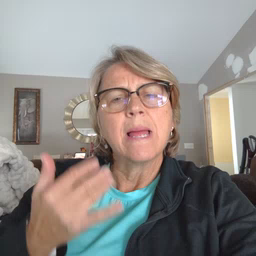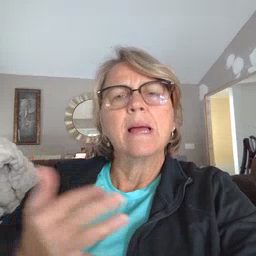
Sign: wait